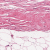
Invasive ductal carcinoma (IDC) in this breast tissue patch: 0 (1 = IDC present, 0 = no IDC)